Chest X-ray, PA view. Patient: 41 years old, sex M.
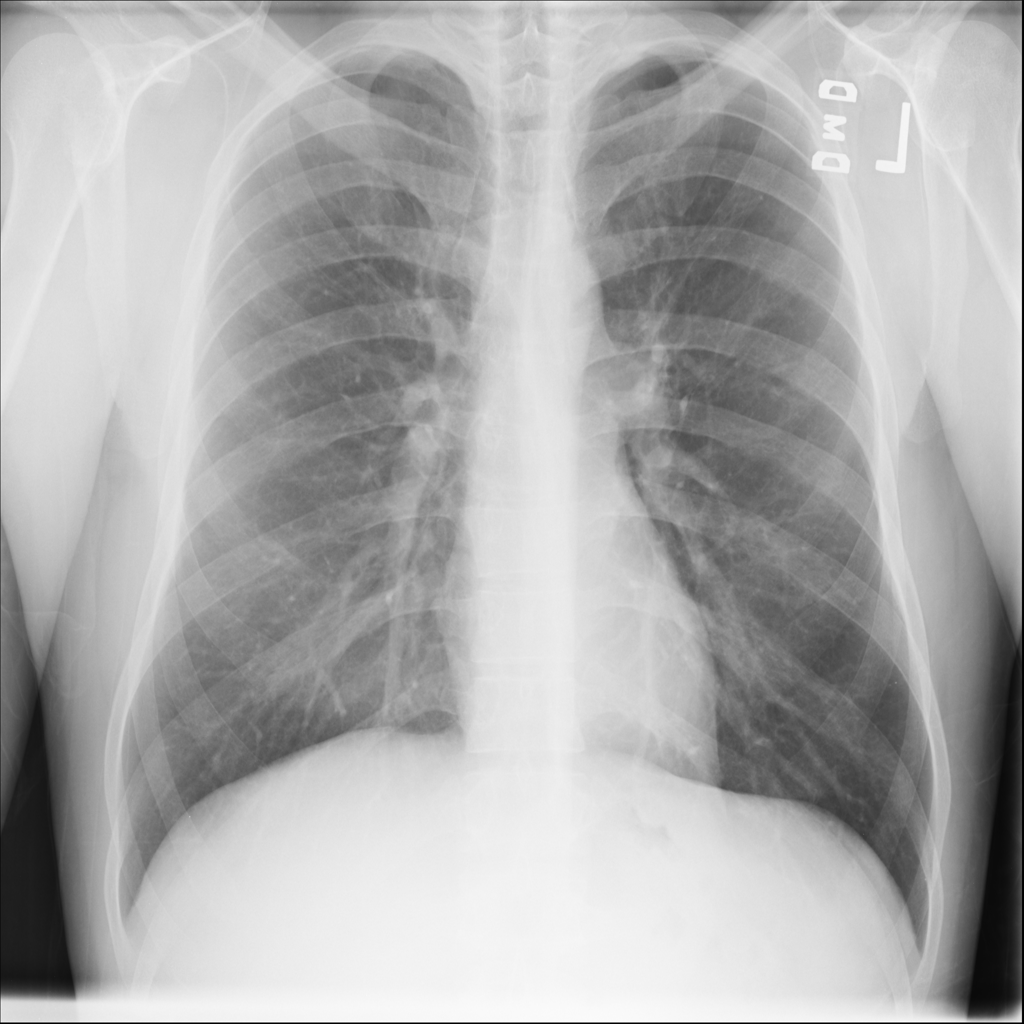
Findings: No Finding